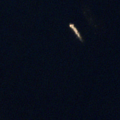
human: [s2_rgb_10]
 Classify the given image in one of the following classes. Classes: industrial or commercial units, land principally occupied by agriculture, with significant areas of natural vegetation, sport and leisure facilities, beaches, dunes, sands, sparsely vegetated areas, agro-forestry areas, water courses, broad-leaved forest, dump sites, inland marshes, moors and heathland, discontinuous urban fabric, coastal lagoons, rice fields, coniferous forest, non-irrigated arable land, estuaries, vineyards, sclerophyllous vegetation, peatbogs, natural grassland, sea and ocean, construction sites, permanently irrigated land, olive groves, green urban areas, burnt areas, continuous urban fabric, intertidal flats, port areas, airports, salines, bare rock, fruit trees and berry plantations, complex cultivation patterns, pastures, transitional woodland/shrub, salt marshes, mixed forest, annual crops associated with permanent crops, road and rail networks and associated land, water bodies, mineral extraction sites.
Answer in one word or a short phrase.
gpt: sea and ocean